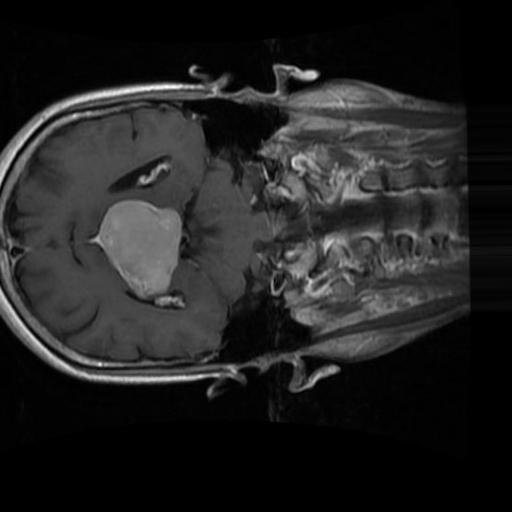
Label: brain_menin